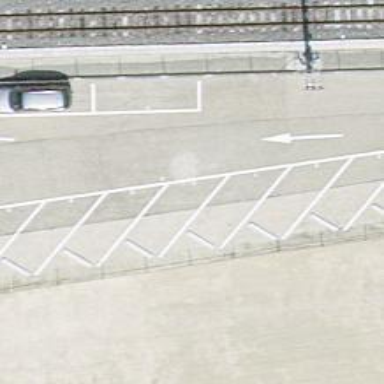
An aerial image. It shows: Parking area with surface.